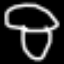
Label: mushroom